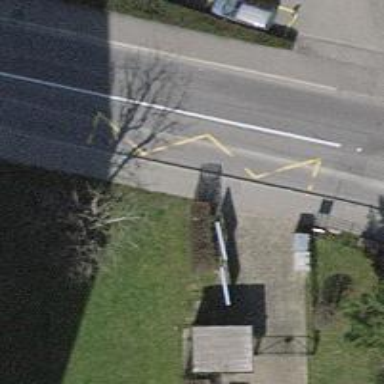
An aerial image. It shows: Bus stop with platform for public transport.